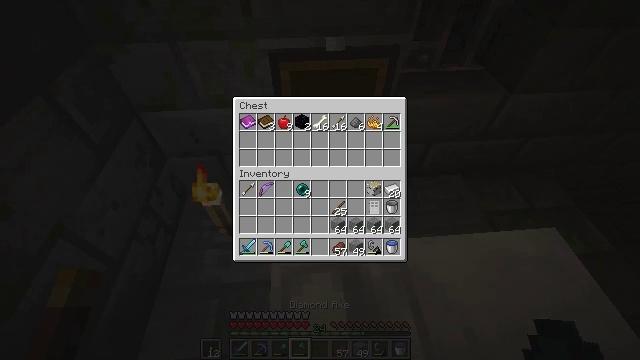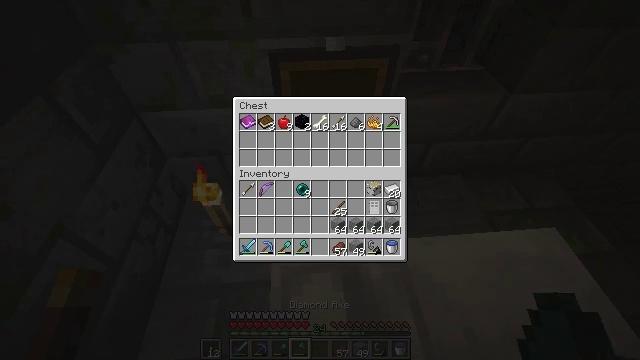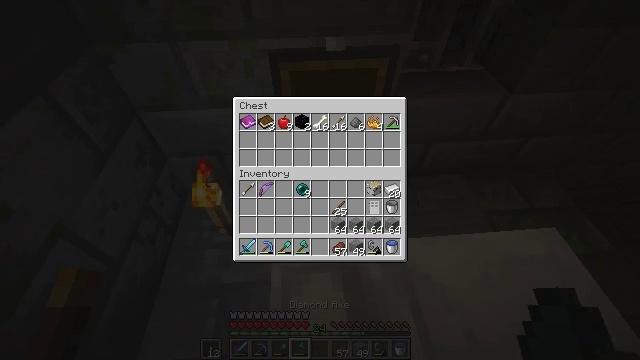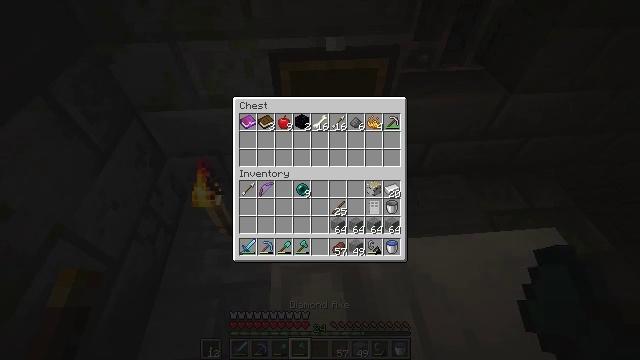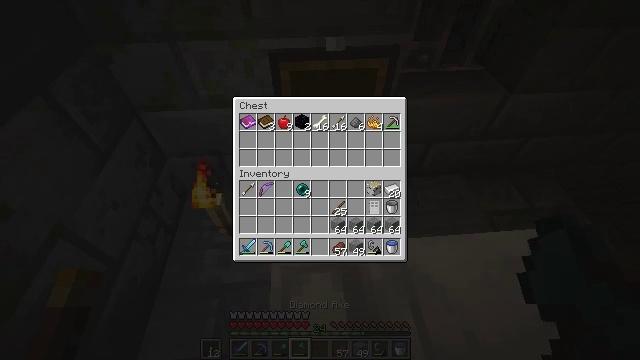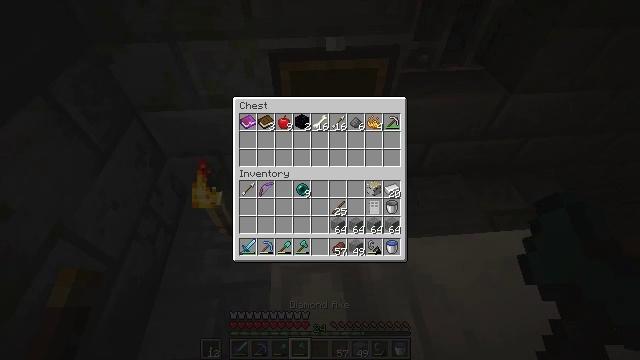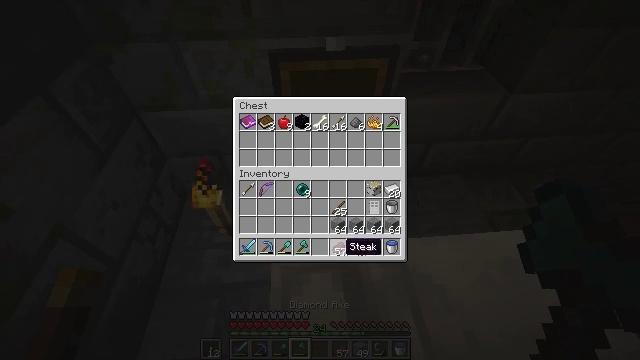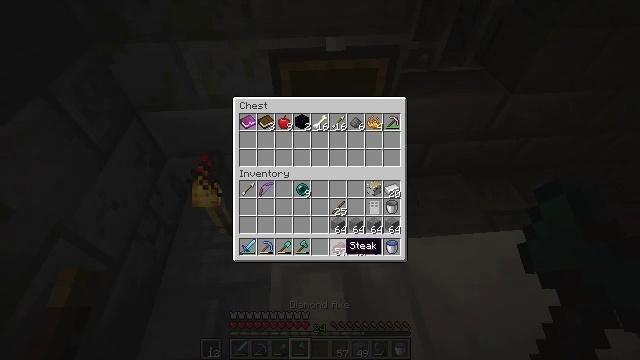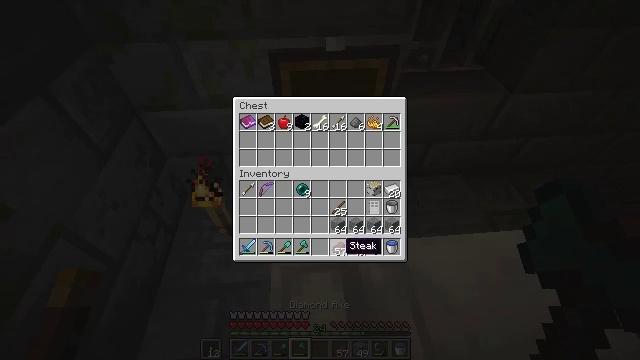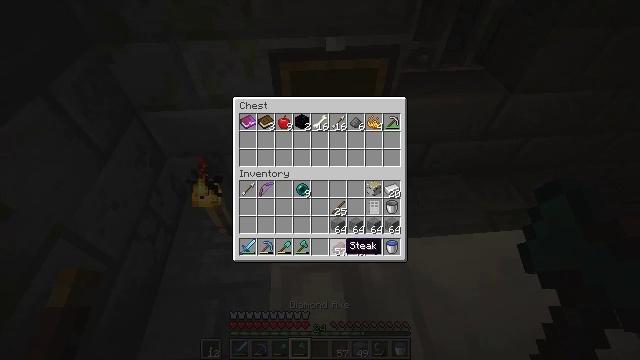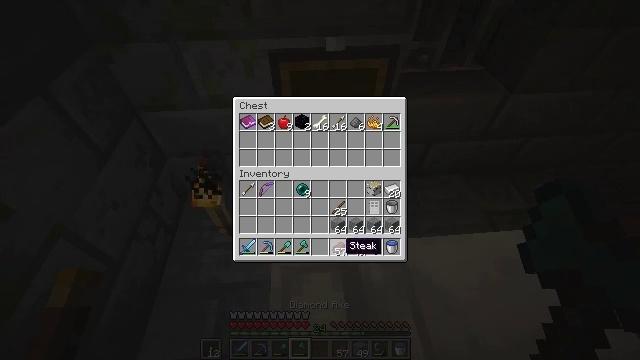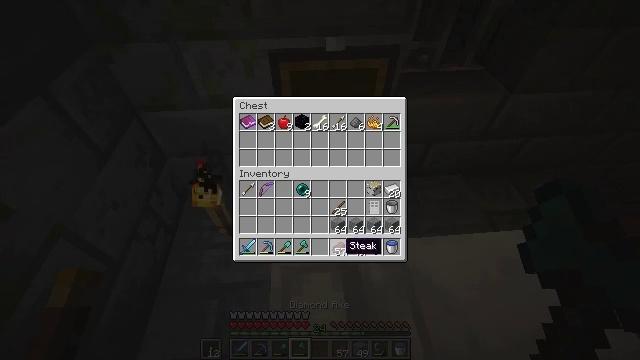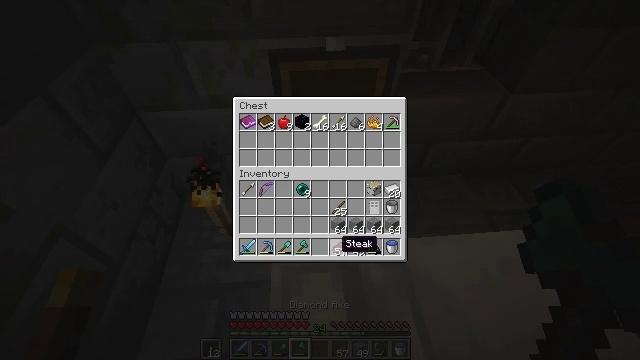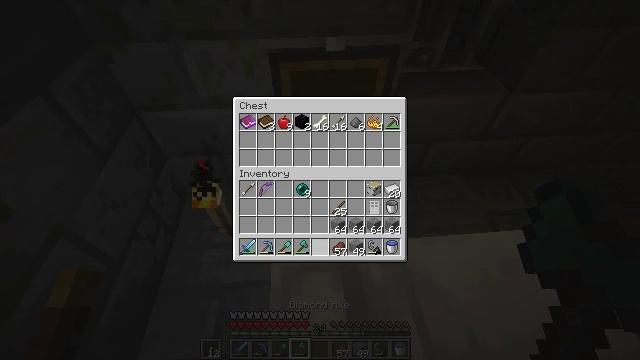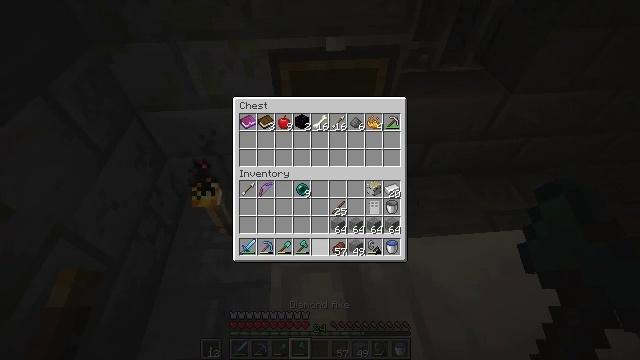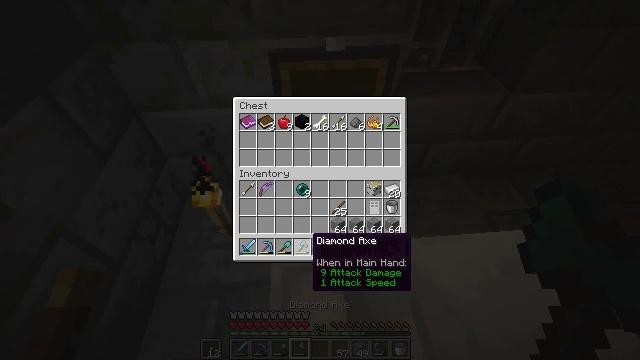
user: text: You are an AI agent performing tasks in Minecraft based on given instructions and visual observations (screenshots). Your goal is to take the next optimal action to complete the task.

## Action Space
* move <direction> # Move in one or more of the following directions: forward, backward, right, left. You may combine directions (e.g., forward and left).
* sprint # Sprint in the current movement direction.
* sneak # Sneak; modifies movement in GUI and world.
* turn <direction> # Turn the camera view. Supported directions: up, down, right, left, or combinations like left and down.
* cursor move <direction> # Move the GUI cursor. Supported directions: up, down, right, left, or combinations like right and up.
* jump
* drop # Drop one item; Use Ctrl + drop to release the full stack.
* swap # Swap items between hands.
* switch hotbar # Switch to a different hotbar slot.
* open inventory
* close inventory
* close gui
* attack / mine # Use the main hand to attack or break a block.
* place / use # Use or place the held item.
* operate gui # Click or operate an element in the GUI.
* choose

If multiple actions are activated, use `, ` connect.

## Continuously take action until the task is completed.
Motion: motion action
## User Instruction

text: Remove an iron door from the inventory.
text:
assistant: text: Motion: no_op
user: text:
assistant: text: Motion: no_op
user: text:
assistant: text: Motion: no_op
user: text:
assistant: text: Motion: no_op
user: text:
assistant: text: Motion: no_op
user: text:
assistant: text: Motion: no_op
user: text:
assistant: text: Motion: no_op
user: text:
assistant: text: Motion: no_op
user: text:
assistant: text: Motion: no_op
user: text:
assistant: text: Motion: no_op
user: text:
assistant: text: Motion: no_op
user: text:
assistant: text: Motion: no_op
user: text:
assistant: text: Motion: turn left
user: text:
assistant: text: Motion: turn left
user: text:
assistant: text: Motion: turn left
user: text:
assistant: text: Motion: turn left
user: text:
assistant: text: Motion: no_op
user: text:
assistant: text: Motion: no_op
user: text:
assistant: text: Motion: no_op
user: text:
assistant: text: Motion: no_op
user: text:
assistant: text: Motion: no_op
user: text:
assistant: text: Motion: no_op
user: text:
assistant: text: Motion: no_op
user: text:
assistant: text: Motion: no_op
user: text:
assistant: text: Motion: no_op
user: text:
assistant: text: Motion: no_op
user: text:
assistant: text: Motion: no_op
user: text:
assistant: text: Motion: no_op
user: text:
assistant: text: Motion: no_op
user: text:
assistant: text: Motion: no_op